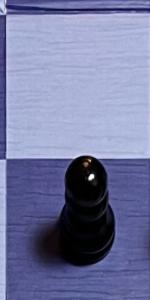
Label: Pawn_Black